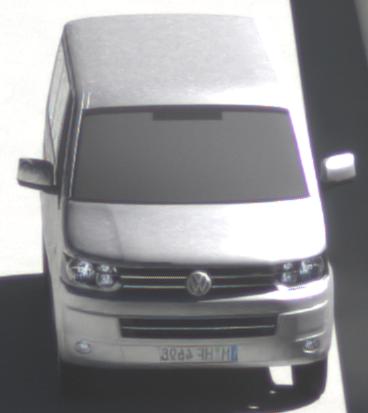
Make: VW Commercial Vehicles (Nutzfahrzeuge)
Model: T5 Multivan 2.0
Detailed model: T5 Multivan
Model produced from: 2009/09
Model produced until: 2013/06
Doors: 4
Color: white
Road condition: dry road
Daytime: morning or afternoon
Contrast: high contrast